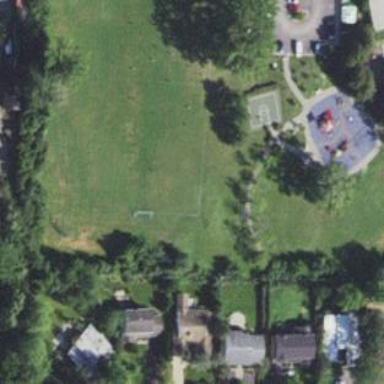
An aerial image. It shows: Soccer pitch for leisureland activities.